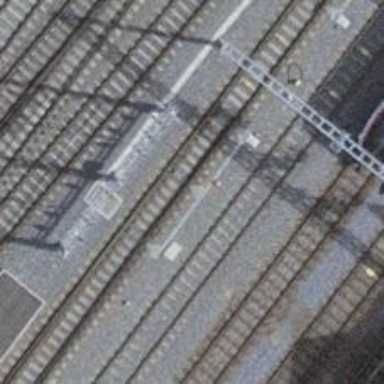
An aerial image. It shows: Siding railway line with electrified contact line for the trains.